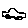
Label: car